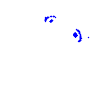
Particle: electron